Brain MRI, t1w sequence, axial 2D slice.
Patient: age 33, sex F, weight 95 kg, height 1.95 m
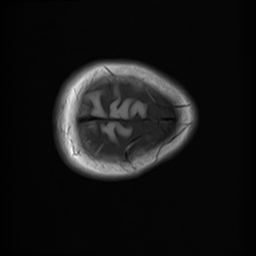